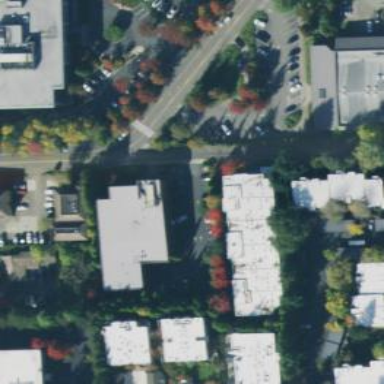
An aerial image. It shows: Alley classified as service road.